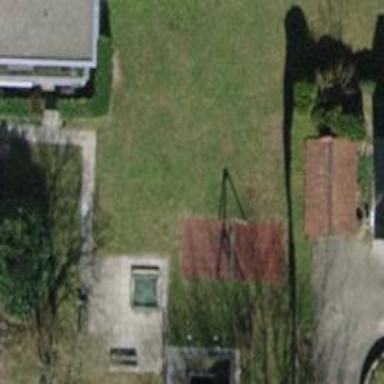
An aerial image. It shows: Playground with swings.